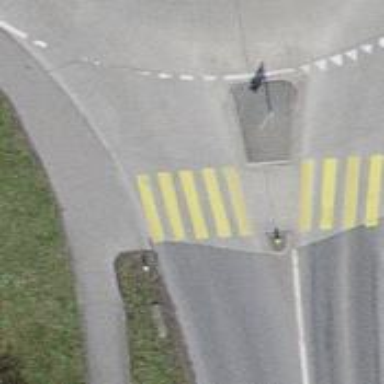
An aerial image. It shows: Asphalt sidewalk along the footway.